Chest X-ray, AP view. Patient: 66 years old, sex M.
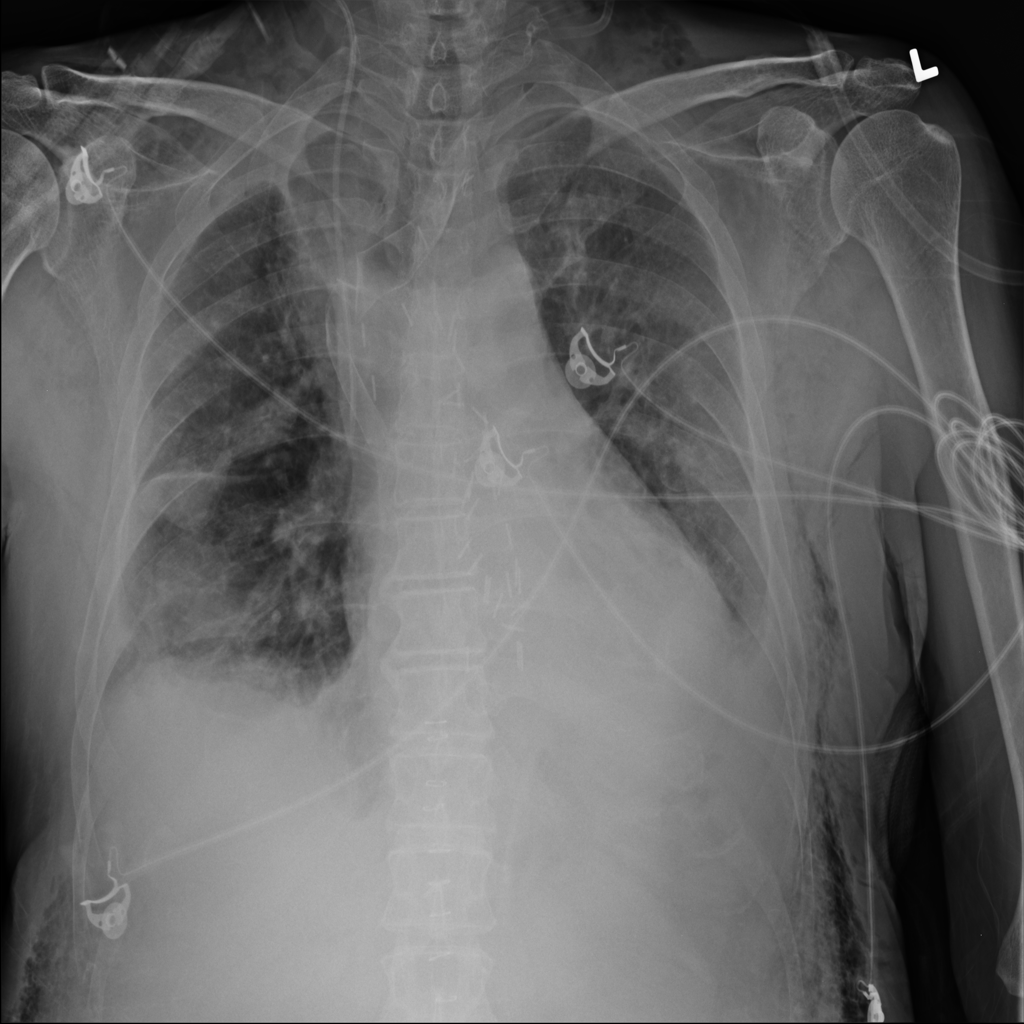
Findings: Effusion, Emphysema